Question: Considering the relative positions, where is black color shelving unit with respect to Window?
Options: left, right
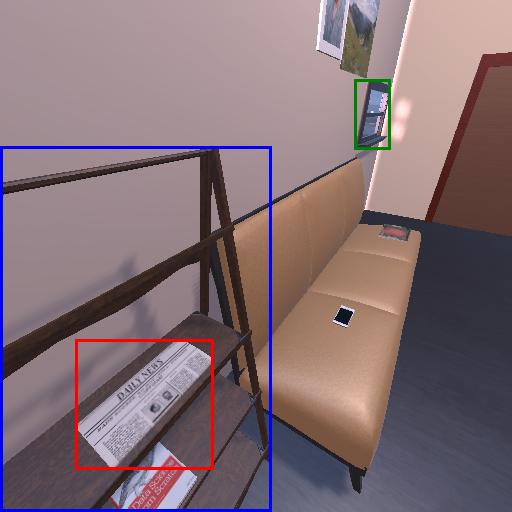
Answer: left